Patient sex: F
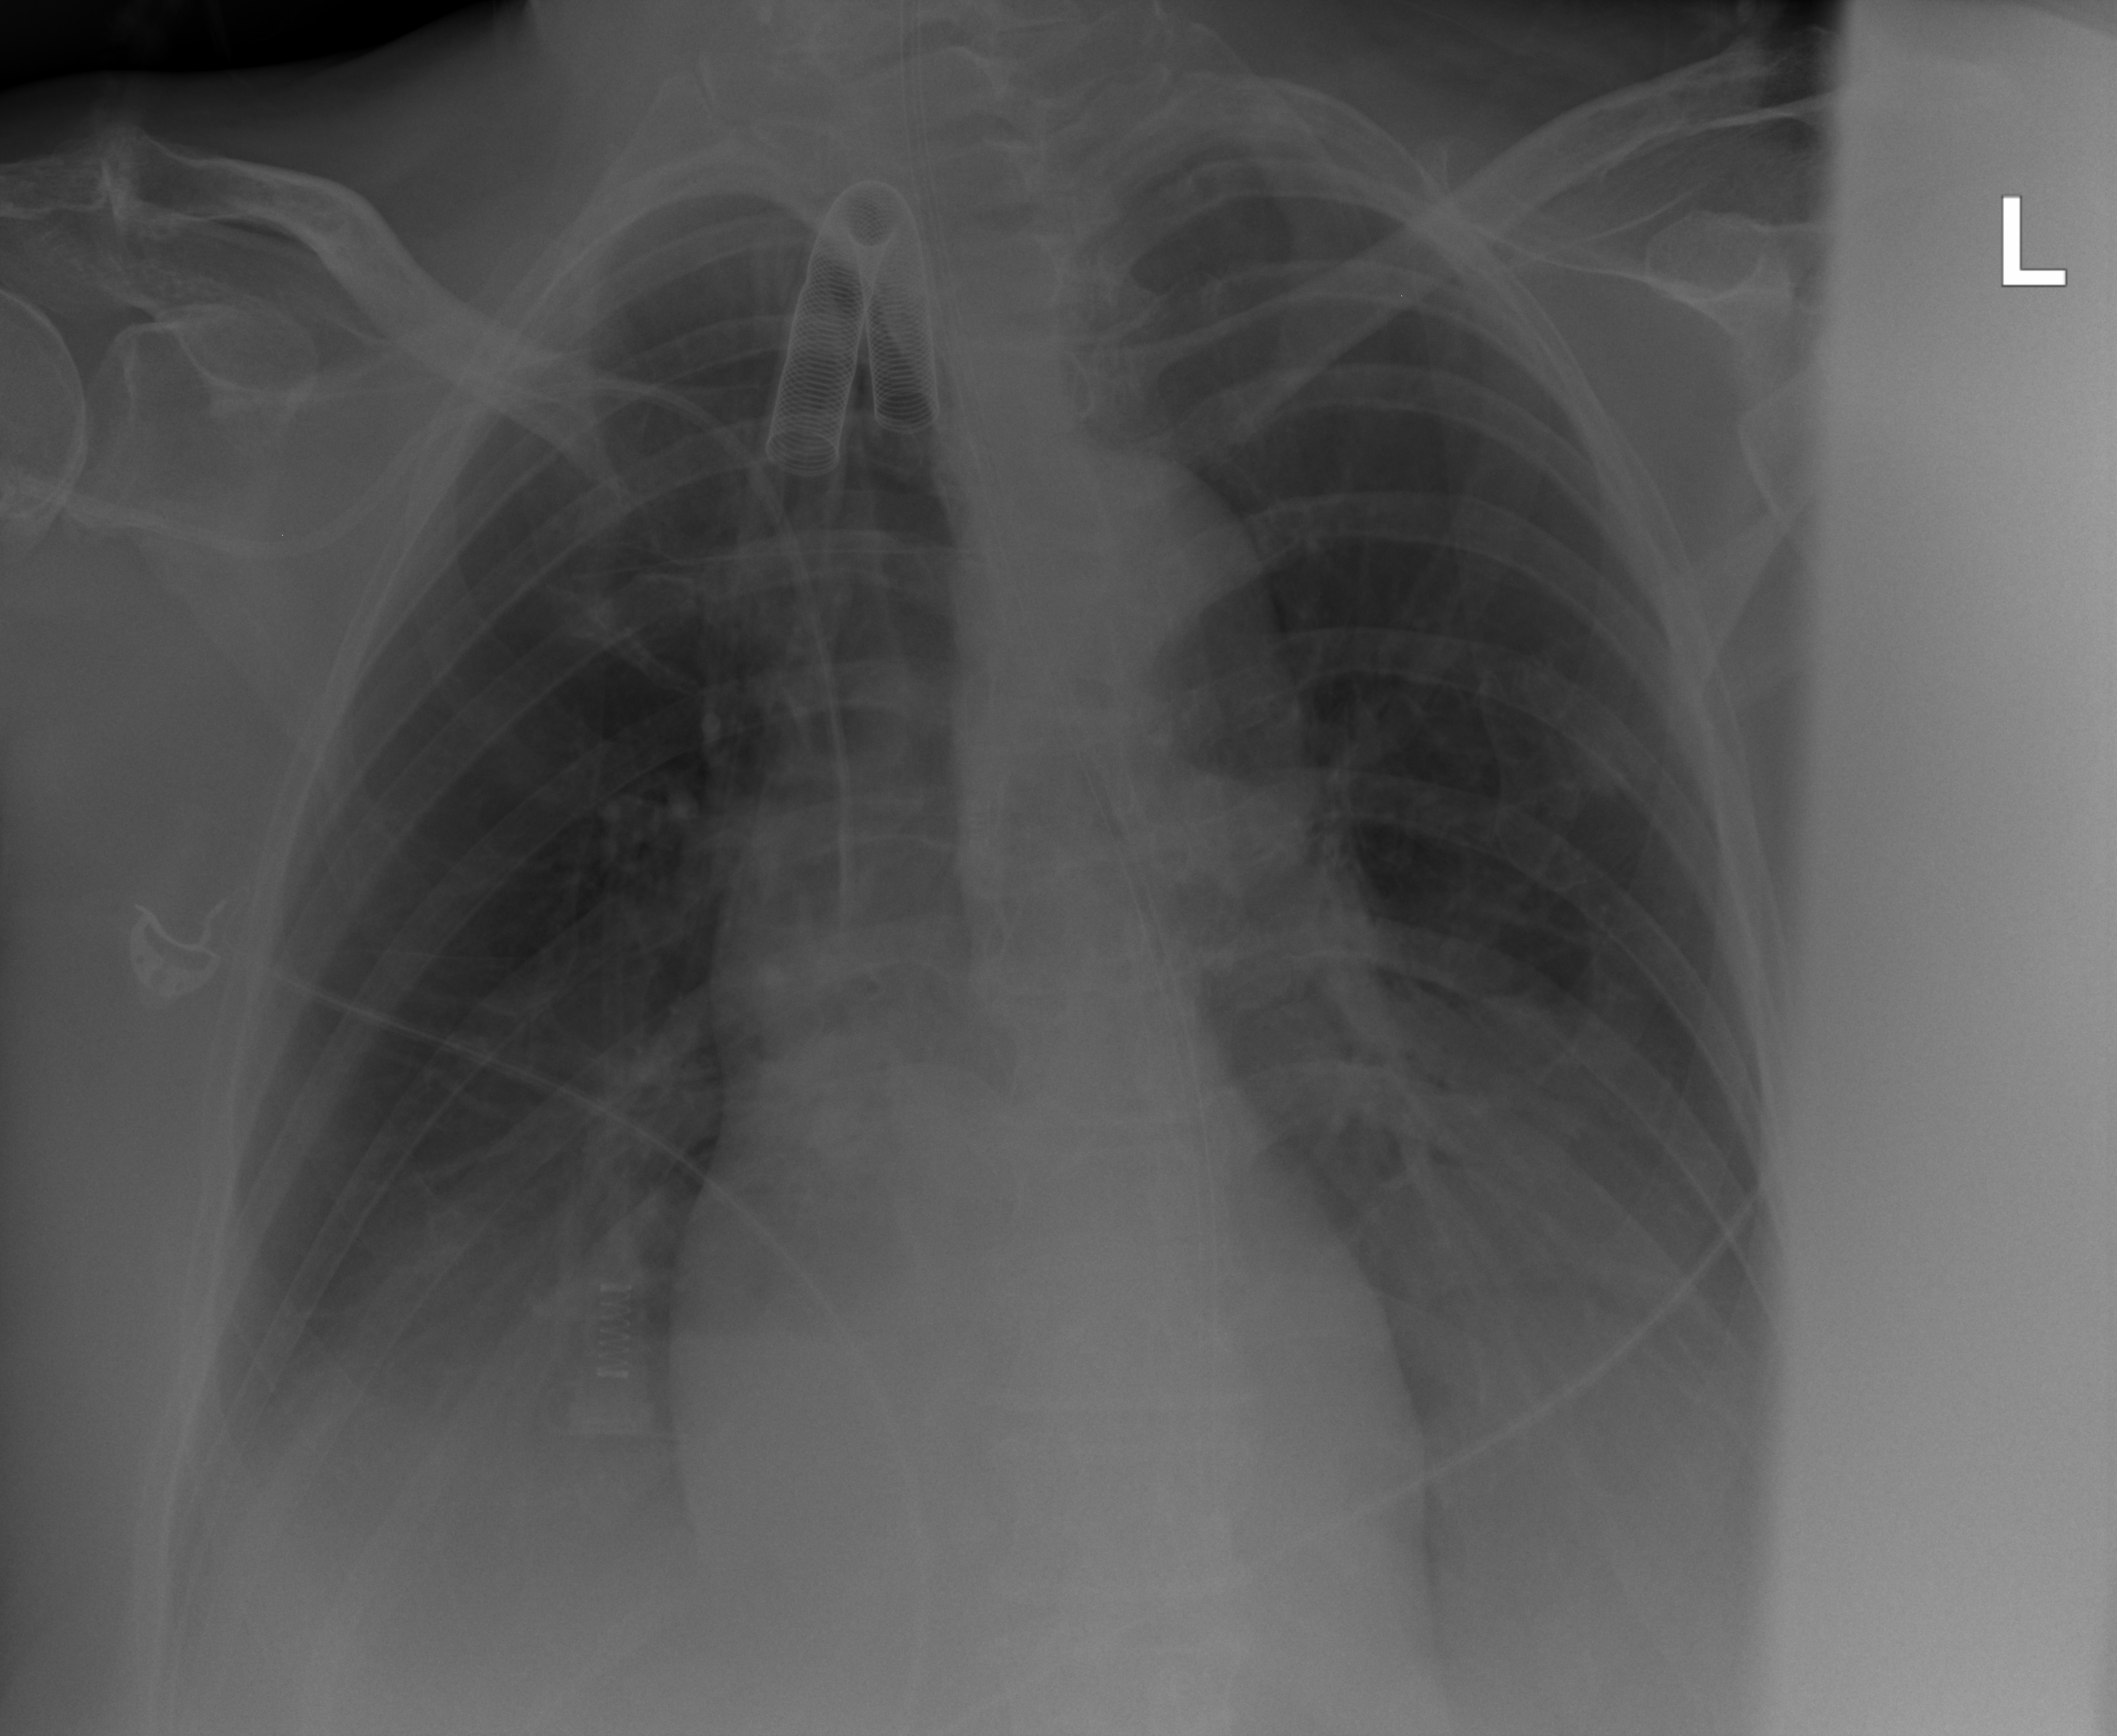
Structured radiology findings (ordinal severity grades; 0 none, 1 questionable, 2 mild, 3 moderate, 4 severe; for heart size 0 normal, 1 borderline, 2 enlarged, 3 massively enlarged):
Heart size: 1
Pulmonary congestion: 0
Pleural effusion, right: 2
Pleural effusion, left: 3
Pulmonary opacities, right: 0
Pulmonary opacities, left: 2
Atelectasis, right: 2
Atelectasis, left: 2